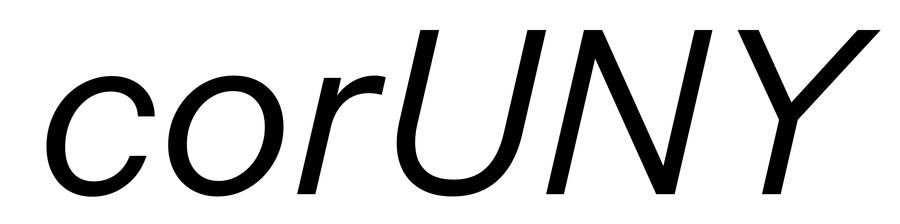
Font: InstrumentSans-Italic_Italic